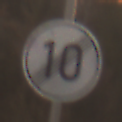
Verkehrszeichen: EndeGeschwindigkeit10
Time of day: SunriseSunset
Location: Outdoor (Nature)
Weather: PartlyCloudy
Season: NotSpecified
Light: Natural